Question: I have written an asynchronous fifo buffer but when I run it I get XXX on output ports. I referred to concerned questions on SO which said asserting reset signals should make it work but despite of doing it I am still facing the same issue.
Any help will be appreciated.
Thanks
'''
module fifo
#(parameter width =8,
addr_width = 4,
depth = (1 << addr_width)
)
( // Read port
output [width - 1:0] dout,
output reg empty_out,
input wire rd_en,
input wire rclk,
//write port
input wire [width-1:0] din,
output reg full,
input wire wr_en,
input wire wclk,
input wire rst
);
(* ram_style = "bram" *)
reg [width-1:0] memory_s[depth-1:0];
reg [31:0] push_ptr;
reg [31:0] pop_ptr;
assign dout = memory_s[pop_ptr]; // assign cannot assign values to registers
always @(posedge wclk)
begin
if (rst == 1)
push_ptr <= 0;
else if(wr_en == 1)
begin
memory_s\[push_ptr\] <= din;
//$display("w: %d", push_ptr);
if (push_ptr == (depth -1))
push_ptr <= 0;
else
push_ptr <= push_ptr + 1;
end
end
always @ (posedge rclk)
if (rst == 1)
pop_ptr <= 0;
else if (rd_en ==1)
begin
//dout <= memory_s\[pop_ptr\];
//$display("r: %d", pop_ptr);
if (pop_ptr == depth-1)
pop_ptr <=0;
else
pop_ptr <= pop_ptr+1;
end
reg full_s;
reg overflow;
always @*
begin
if (rst == 1)
full_s <= 0;
else if (push_ptr <= pop_ptr)
if (push_ptr + 1 == pop_ptr)
begin
full_s <= 1;
$display("push,pop,full: %d %d %d", push_ptr,pop_ptr,full_s);
end
else
full_s <=0;
else
if(push_ptr + 1 == pop_ptr + depth)
begin
full_s <= 1;
$display("push,pop,full: %d %d %d", push_ptr,pop_ptr,full_s);
end
else
full_s <= 0;
end
endmodule]
'''
Here is a waveform:

(<URL>
Added Testbench
module fifoTb;
'''
// Inputs
reg rd_en;
reg rclk;
reg [7:0] din;
reg wr_en;
reg wclk;
reg rst;
// Outputs
wire[7:0] dout;
wire empty_out;
wire full;
// Instantiate the Unit Under Test (UUT)
fifo uut (
.dout(dout),
.empty_out(empty_out),
.rd_en(rd_en),
.rclk(rclk),
.din(din),
.full(full),
.wr_en(wr_en),
.wclk(wclk),
.rst(rst)
);
initial begin
// Initialize Inputs
rd_en = 0;
rclk = 0;
wr_en = 0;
wclk = 0;
rst = 1;
din = 8'h0;
// Wait 100 ns for global reset to finish
#100;
rst = 0;
wr_en = 1;
din = 8'h1;
#101 din = 8'h2;
rd_en = 1;
// Add stimulus here
end
always begin #10 wclk = ~wclk; end
always begin #10 rclk = ~rclk; end
endmodule
'''
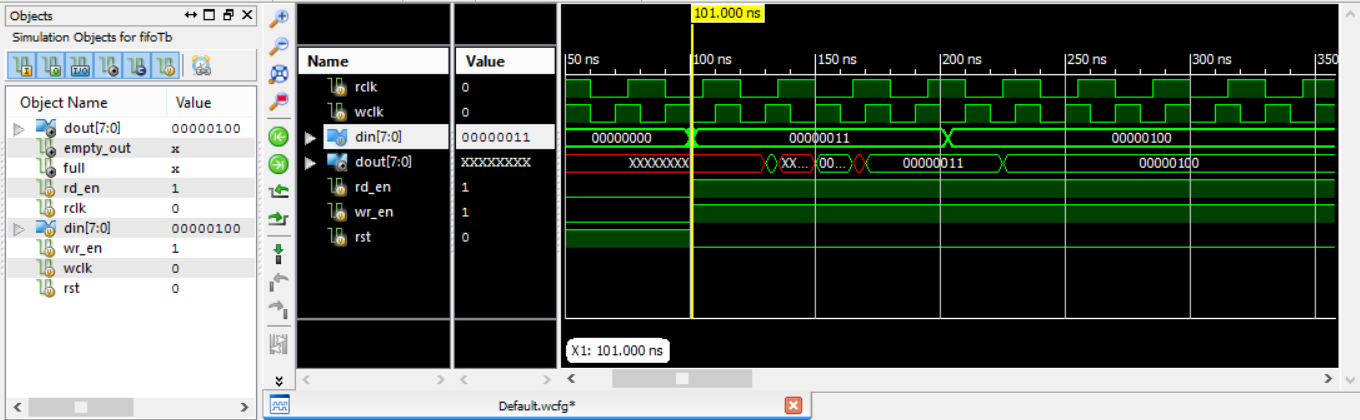
Answer: I would suggest adding additional logic on your output 'dout' signal
to avoid having ''bxxx' values because 'memory_s' has an initial value
of ''bxxx':
'''
assign dout = (rd_en) ? memory_s[pop_ptr] : 0;
'''
tips in creating your testbench:
First, it is very important to try to understand how your
device works.
Upon reading your RTL code, I concluded that your fifo works in the
following manner:
'''
always @(posedge wclk)
begin
if (rst == 1)
push_ptr <= 0;
else if(wr_en == 1)
begin
memory_s[push_ptr] <= din;
if (push_ptr == (depth -1))
push_ptr <= 0;
else
push_ptr <= push_ptr + 1;
end
end
'''
When 'wr_en' is high, two operations are performed.
1. The value from din will be written on memory_s pointed by push_ptr at the next positive edge of wclk.
2. If push_ptr is equal with (depth -1), 0 will be written to the register push_ptr else register push_ptr is incremented by 1 instead. Write operation will not be performed when wr_en is low.
'''
assign dout = memory_s[pop_ptr];
always @ (posedge rclk)
if (rst == 1)
pop_ptr <= 0;
else if (rd_en ==1)
begin
if (pop_ptr == depth-1)
pop_ptr <=0;
else
pop_ptr <= pop_ptr+1;
end
'''
When 'rd_en' is high, increment the register 'pop_ptr' by '1' if
'pop_ptr' is not equal to 'depth-1' else write it with '0' instead.
'dout' will all the time hold the value of 'memory_s' pointed by the register
'pop_ptr'.
Creating tasks for every operation that you are going to perform
is usually convenient.
'''
wr_en = 1;
din = 8'h1;
#101 din = 8'h2;
rd_en = 1;
'''
I created write and read tasks for you as an example and you might want
to substitute your code above.
'''
task write(input [7:0] pdin);
$display("[ testbench ] writing data: %0x", pdin);
din <= pdin;
wr_en <= 1;
@(posedge wclk);
din <= 0;
wr_en <= 0;
endtask
task read(output [7:0] prdata);
rd_en <= 1;
@(posedge rclk);
prdata = dout;
rd_en <= 0;
$display("[ testbench ] reading data: %0x", prdata);
endtask
'''
Here is how to use the tasks:
'''
write(8'hAA);
read(read_data);
write(8'hCC);
read(read_data);
write(8'hBC);
read(read_data);
'''
In writing a combinational circuit, it is not recommended to add
a reset logic on to it.
'''
always @*
begin
if (rst == 1)
full_s <= 0; . . .
'''
Also, most of the EDA tool vendors recommend to use blocking ('=') assignment
in writing a combinational circuit and non-blocking assignment ('<=') in a
sequential circuit.
End you're simulation when you're done by calling '$finish'.
'''
initial begin
#1000; $finish;
end
'''